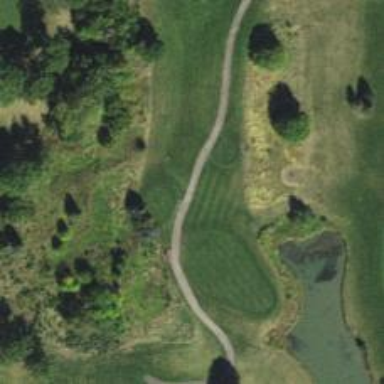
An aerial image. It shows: Service road with high-quality grade1 tracktype. It resembles golf cart path.